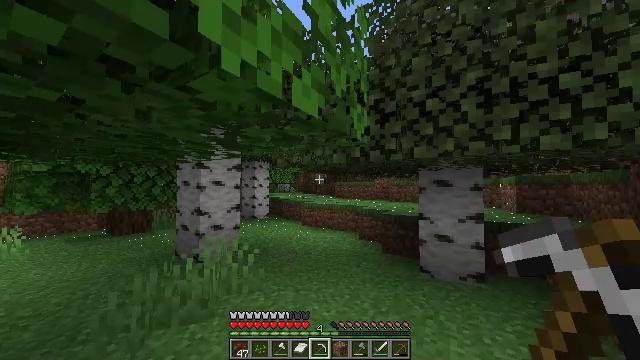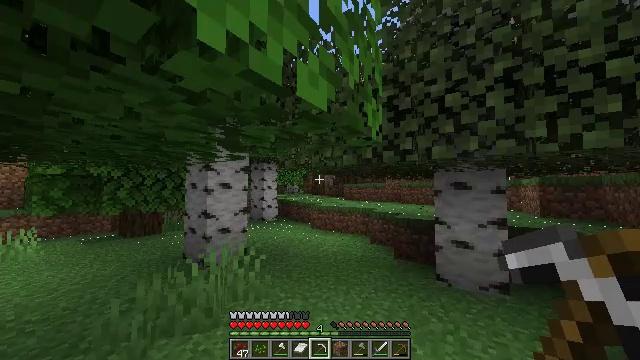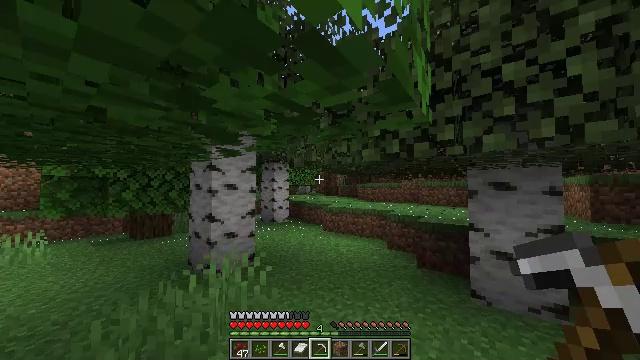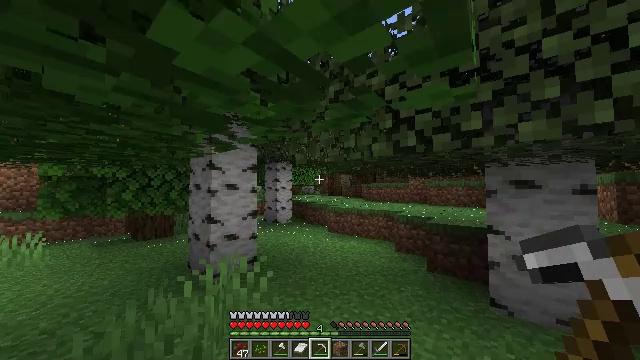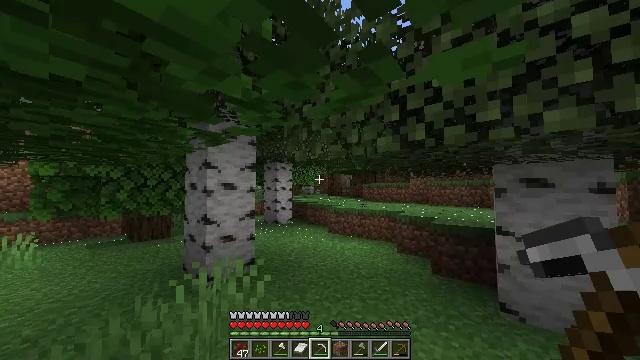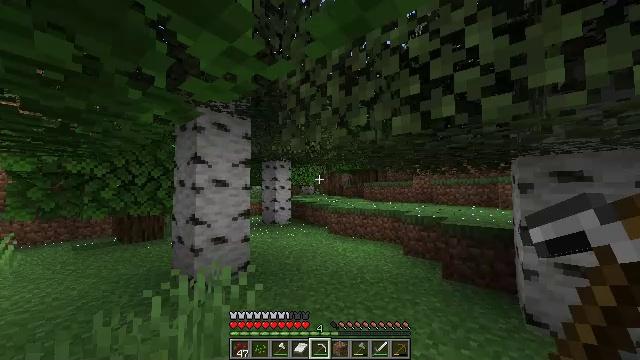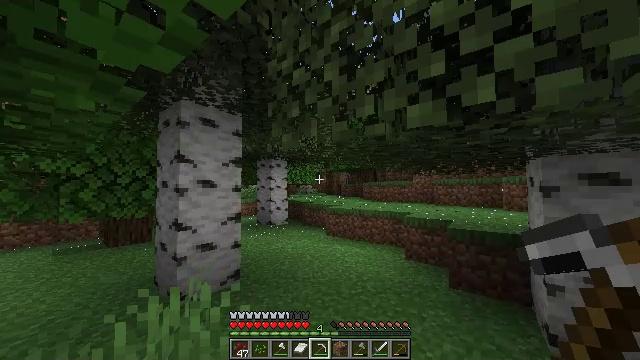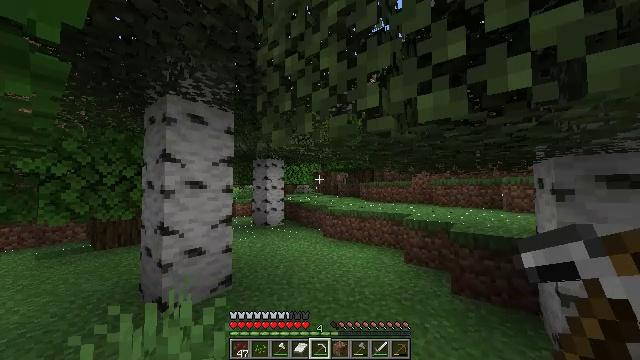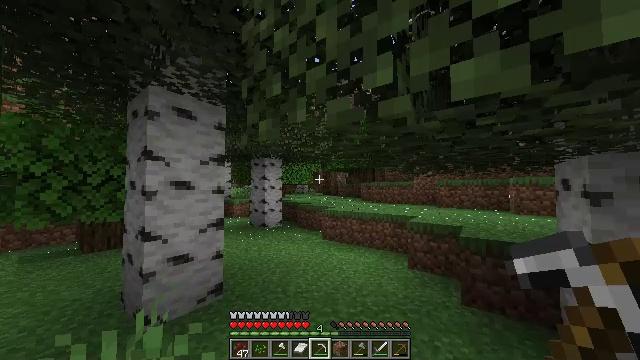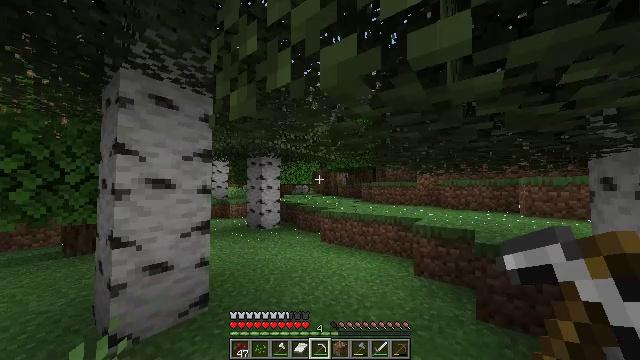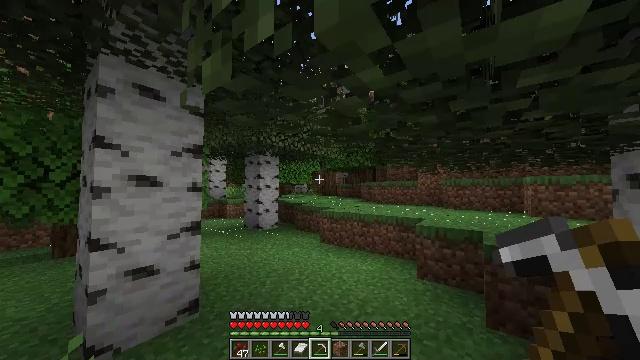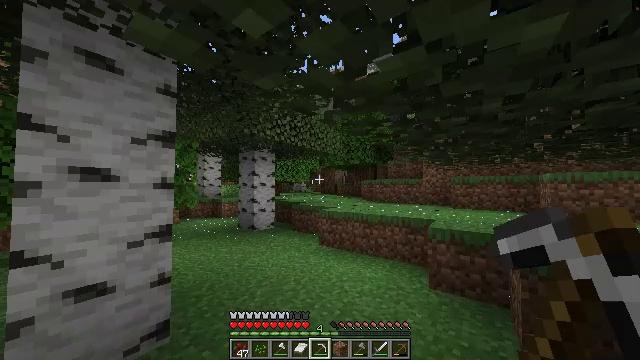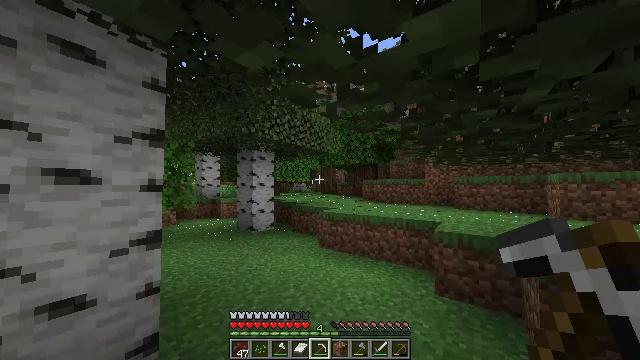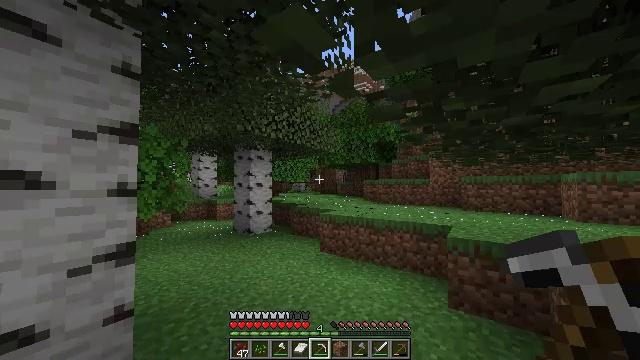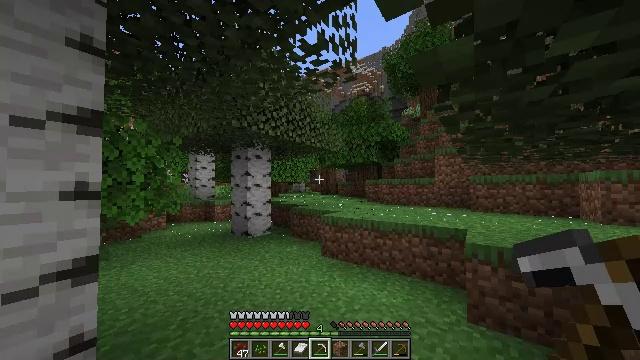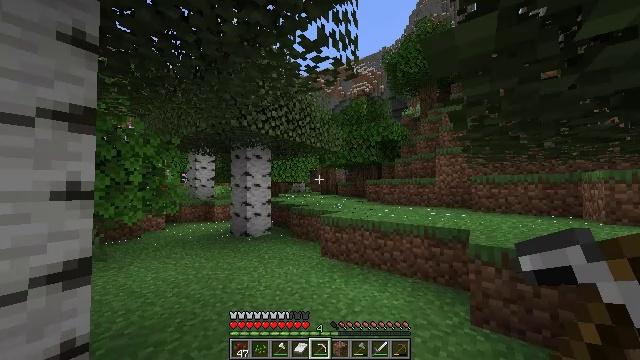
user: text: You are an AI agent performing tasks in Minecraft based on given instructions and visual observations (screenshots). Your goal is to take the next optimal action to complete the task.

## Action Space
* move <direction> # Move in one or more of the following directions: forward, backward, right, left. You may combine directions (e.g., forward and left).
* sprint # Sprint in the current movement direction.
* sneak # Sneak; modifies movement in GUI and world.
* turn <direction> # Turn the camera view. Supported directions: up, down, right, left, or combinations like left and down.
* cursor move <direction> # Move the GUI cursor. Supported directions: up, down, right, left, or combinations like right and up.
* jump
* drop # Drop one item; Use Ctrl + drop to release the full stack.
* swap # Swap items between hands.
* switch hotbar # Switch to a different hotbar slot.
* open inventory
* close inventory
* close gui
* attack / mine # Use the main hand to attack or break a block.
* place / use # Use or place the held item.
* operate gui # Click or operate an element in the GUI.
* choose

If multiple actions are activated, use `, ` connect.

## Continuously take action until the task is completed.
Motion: motion action
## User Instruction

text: Gather the chest from its place.
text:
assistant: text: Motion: move forward, sprint, turn left
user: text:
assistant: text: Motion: move forward, sprint, turn left
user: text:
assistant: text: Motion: move forward, sprint, turn left
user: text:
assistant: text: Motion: move forward
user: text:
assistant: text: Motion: move forward
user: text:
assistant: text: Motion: move forward, sprint
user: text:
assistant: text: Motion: move forward, sprint
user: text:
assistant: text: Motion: move forward, sprint
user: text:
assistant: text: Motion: move forward
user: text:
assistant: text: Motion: move forward
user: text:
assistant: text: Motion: move forward, sprint
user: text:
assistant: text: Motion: move forward, sprint
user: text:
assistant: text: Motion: move forward, sprint
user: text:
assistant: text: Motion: move forward, sprint
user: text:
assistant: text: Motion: move forward
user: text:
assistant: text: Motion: move forward
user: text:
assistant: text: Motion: move forward, sprint, turn left
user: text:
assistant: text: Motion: move forward, sprint, turn left
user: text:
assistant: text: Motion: move forward, sprint, turn left
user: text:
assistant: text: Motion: move forward, sprint, turn left
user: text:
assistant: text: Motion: move forward
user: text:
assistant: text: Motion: move forward
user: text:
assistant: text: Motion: move forward
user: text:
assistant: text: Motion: move forward, turn right, jump
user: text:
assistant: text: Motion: move forward, turn right, jump
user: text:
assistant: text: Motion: move forward, turn right, jump
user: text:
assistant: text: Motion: move forward, turn right and up, jump
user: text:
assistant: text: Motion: move forward, turn right, jump
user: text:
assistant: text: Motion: move forward, jump
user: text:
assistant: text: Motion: move forward, jump